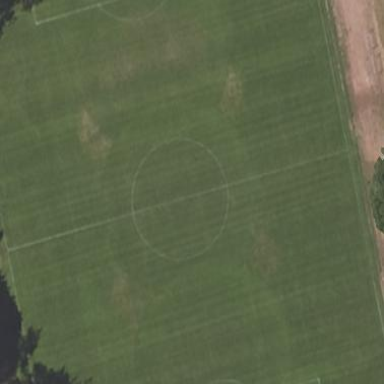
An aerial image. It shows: Soccer pitch with grass surface for leisure land.